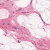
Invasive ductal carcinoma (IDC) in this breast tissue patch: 0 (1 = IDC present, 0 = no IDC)